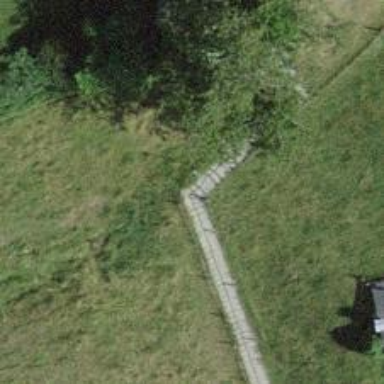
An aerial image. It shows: Set of steps on the road.